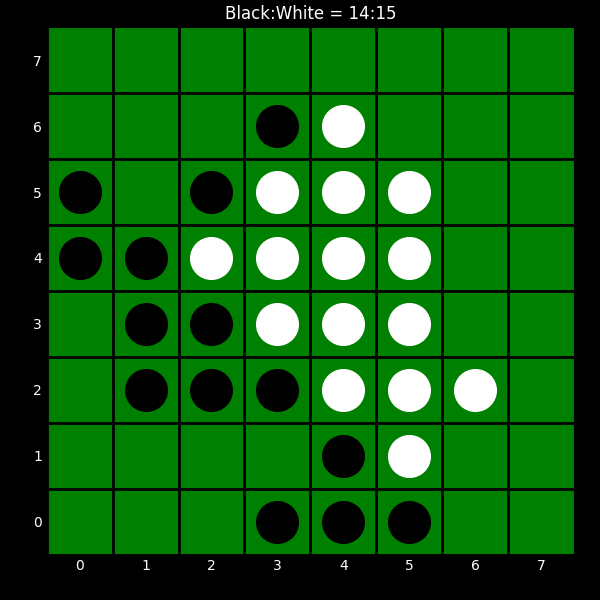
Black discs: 14
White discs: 15